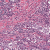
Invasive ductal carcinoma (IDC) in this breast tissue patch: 1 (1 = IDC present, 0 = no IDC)